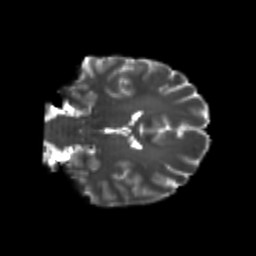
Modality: T2w
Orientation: coronal
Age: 22
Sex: male
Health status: healthy
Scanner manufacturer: philips
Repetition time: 7.391 s
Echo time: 0.08599 s